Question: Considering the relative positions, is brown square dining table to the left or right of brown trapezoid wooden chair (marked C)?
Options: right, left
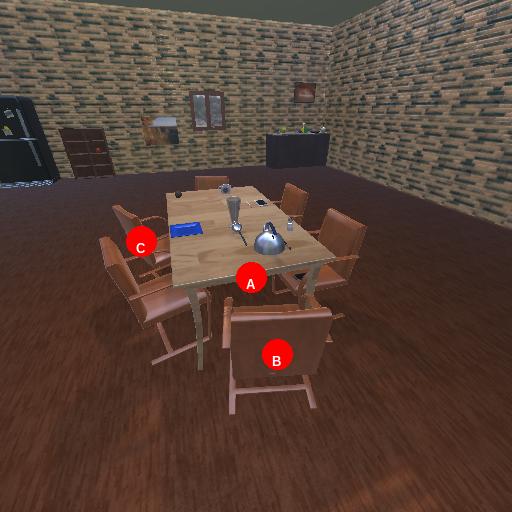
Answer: right